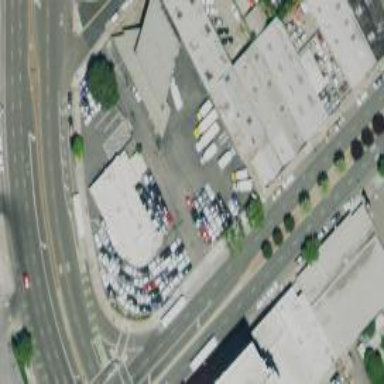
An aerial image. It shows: Car rental service.